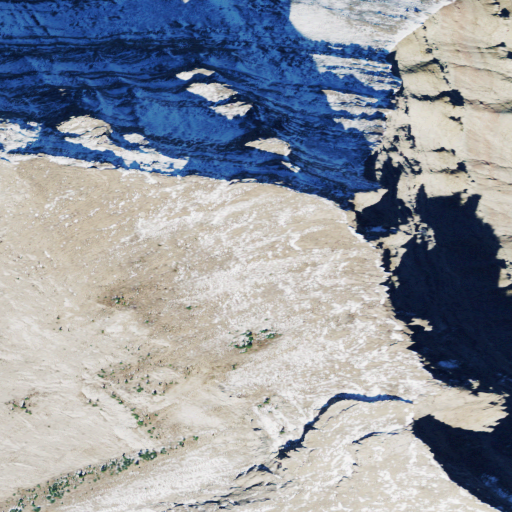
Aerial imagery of mountain in Montana named Junction Mountain containing barren land, shrub, and evergreen forest